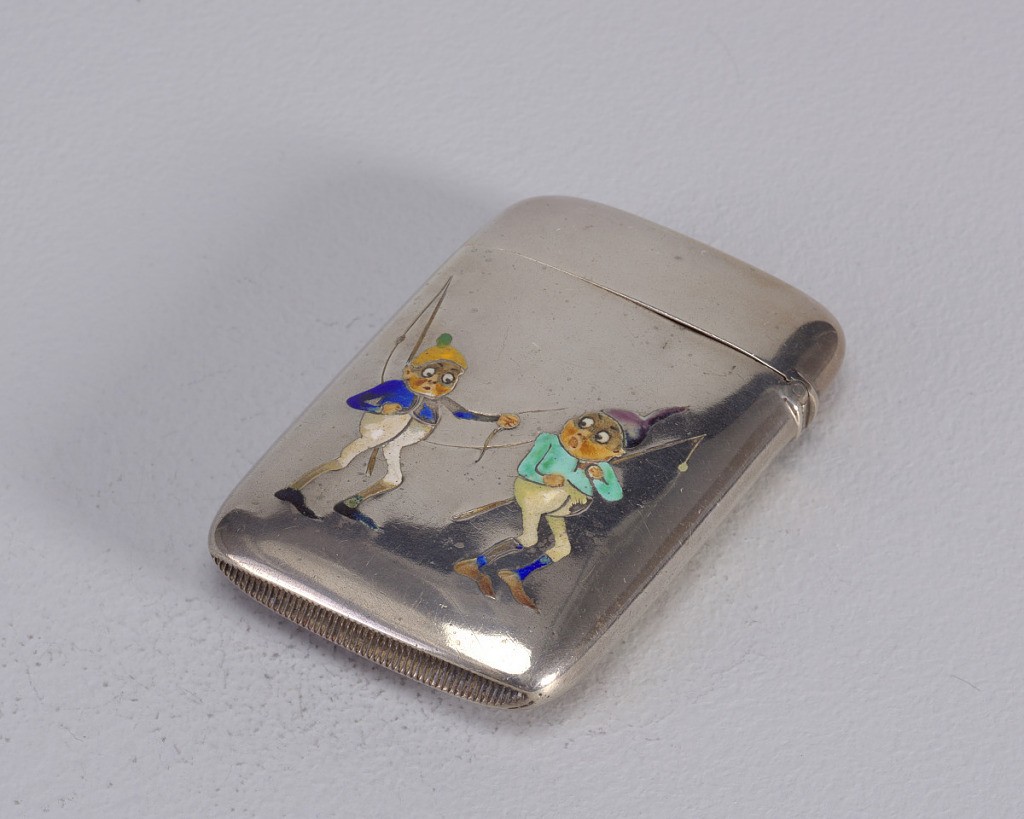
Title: "Brownies" Characters
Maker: Gorham Manufacturing Company, Providence, Rhode Island, USA, founded 1818
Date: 1894
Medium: Silver, enamel
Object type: Matchsafe
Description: Rectangular, with rounded corners, the front decorated with two enameled images of elfin-like "Brownies" characters, each holding a fishing pole. Both with wide eyes, rosy cheeks, protruding bellies and long, skinny legs, the figure on the left, gazing towards the right, wears a yellow cap with green pom-pom, blue shirt, white knickers, brown stockings, pointed black shoes; figure on the right, gazing left towards other character, wears a purple and black pointed cap, green shirt, off-white knickers, blue stockings, pointed brown shoes. Reverse is undecorated. Lid is hinged on right. Recessed striker on bottom.